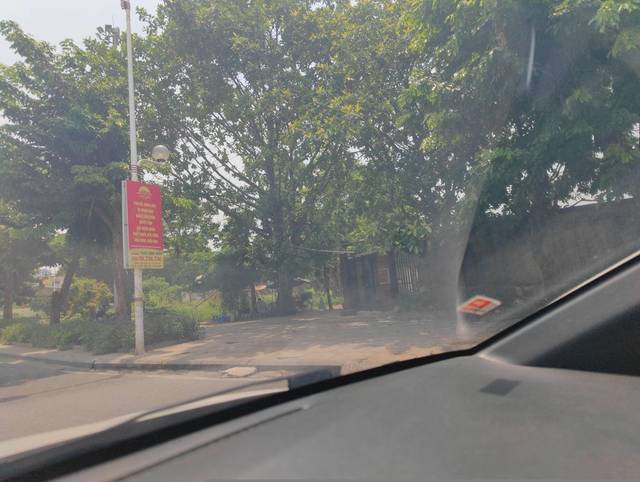
Region: Vietnam
Coordinates: 21.028, 105.897